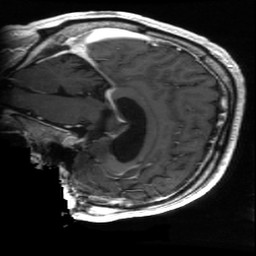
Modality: T1w
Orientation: sagittal
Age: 60
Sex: male
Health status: ill